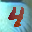
Label: 4